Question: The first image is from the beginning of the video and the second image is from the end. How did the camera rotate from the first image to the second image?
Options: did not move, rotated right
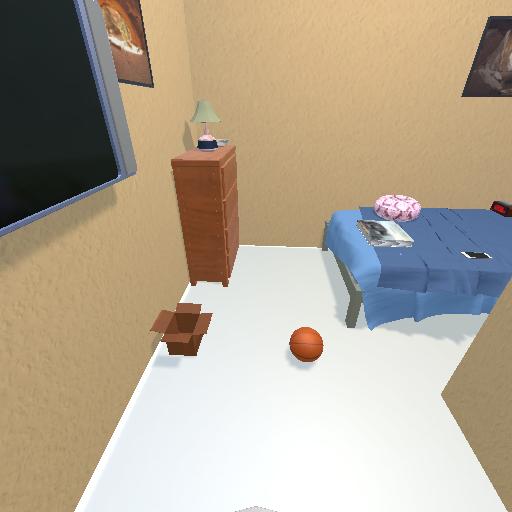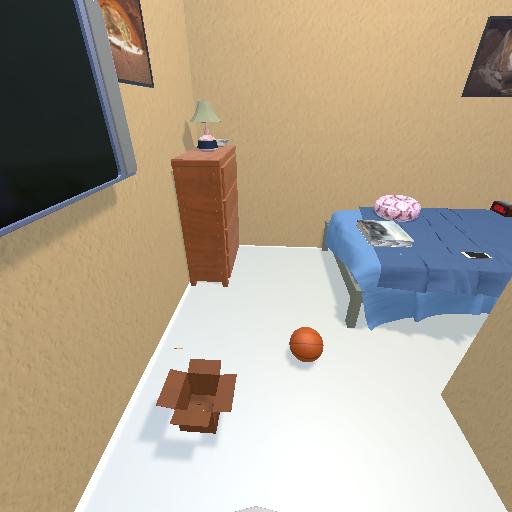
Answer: did not move